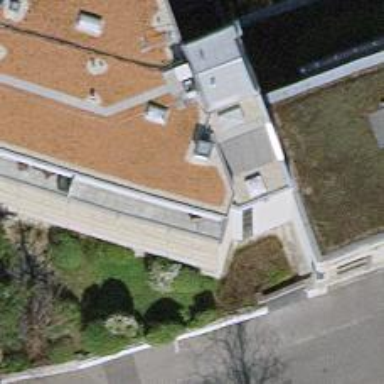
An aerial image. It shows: School.